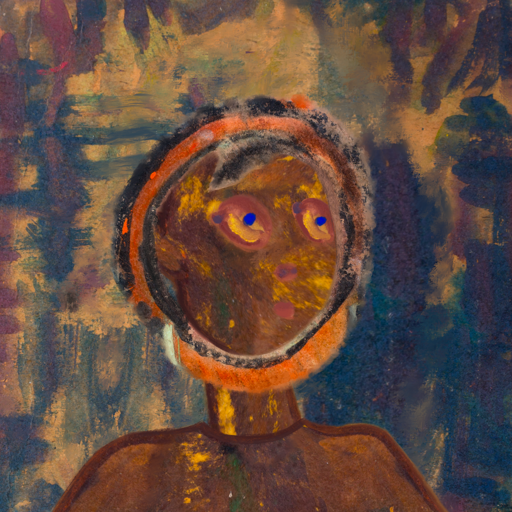
Background: InTheSun, Head And Neck Side: Comrade, Face Side: Mother_And_Son_Son, Bust: Comrade, Hair Side: Childish, Head Accessory: Blank, Second Necklace: Blank, Necklace: Blank, Baby: Blank